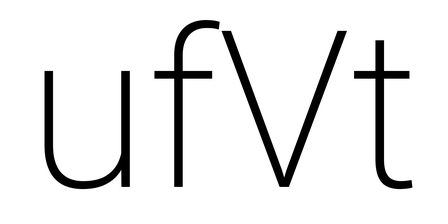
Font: Roboto_ExtraLight